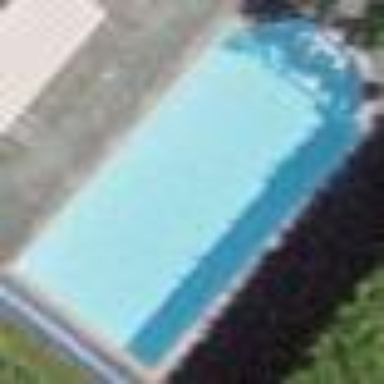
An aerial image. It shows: Swimming pool located in leisure land.